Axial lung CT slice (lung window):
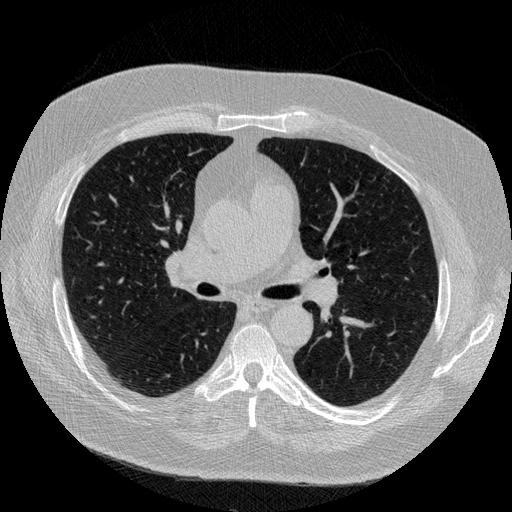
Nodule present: no